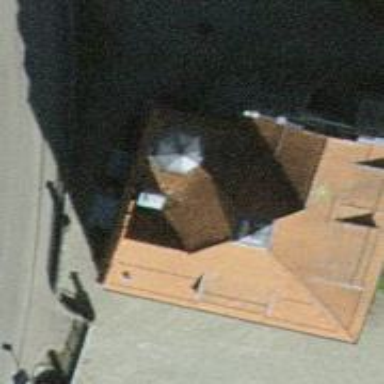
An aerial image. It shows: House with pyramidal roof shape.